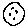
Label: moon